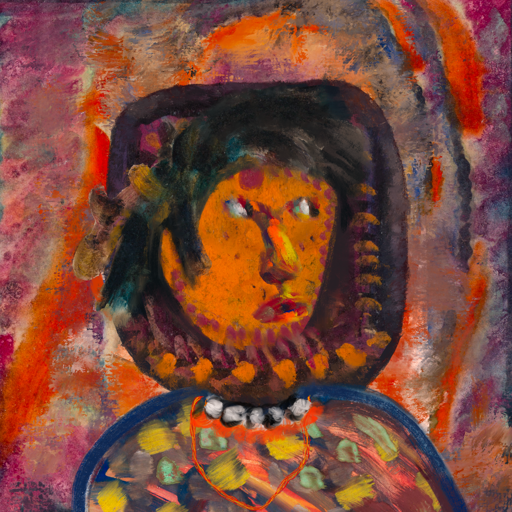
Background: Experience, Head And Neck Side: Doll_w_Hair, Face Side: An_Impression, Bust: Mother_And_Son_Mother, Hair Side: Pipe, Head Accessory: Blank, Second Necklace: Gypsy_Mother_2, Necklace: An_Impression, Baby: Blank